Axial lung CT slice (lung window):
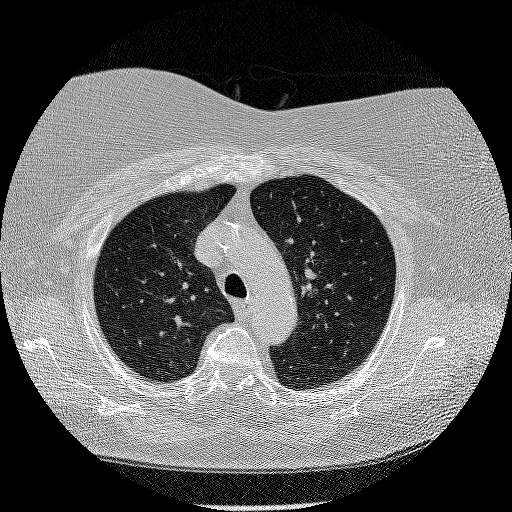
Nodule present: no